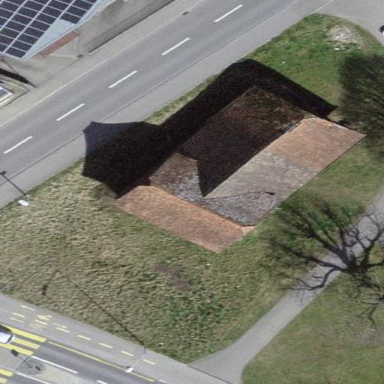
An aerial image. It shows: Barn.